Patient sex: M
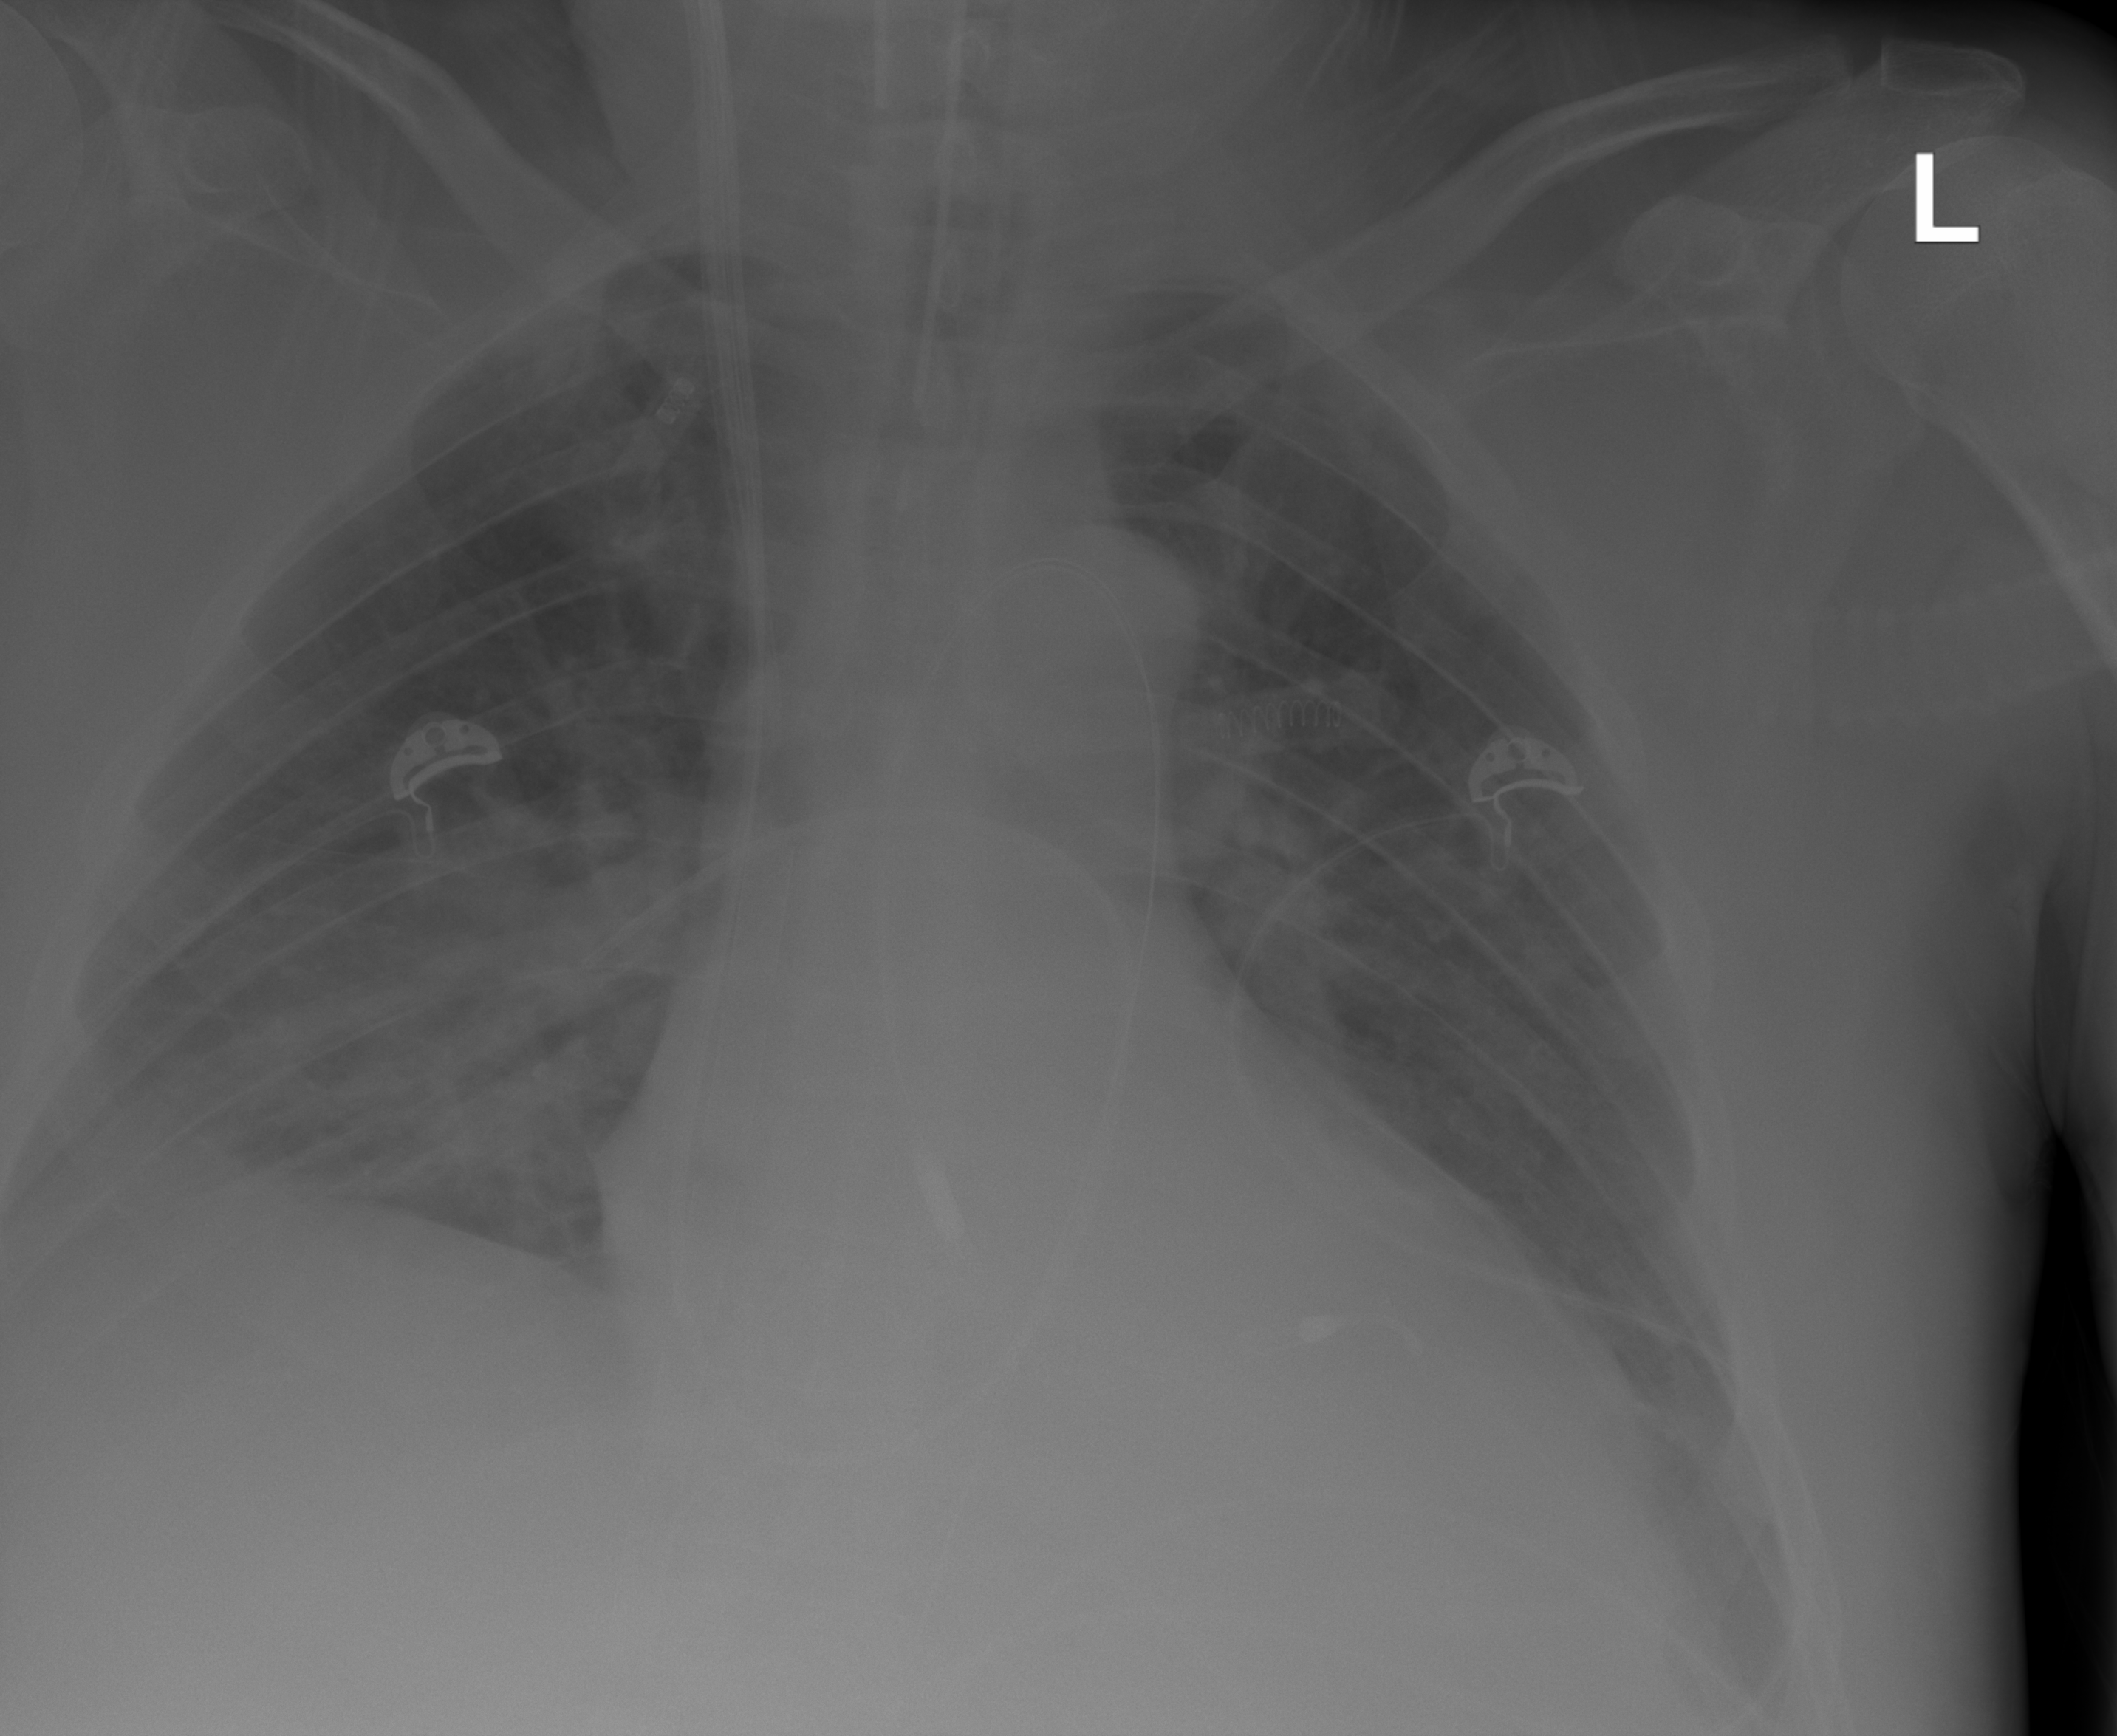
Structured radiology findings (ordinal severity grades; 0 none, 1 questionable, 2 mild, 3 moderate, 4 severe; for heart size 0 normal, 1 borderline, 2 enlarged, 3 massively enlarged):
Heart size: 2
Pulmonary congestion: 2
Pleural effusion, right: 2
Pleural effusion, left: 2
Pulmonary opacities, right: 2
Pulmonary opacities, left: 2
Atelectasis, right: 2
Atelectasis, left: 2